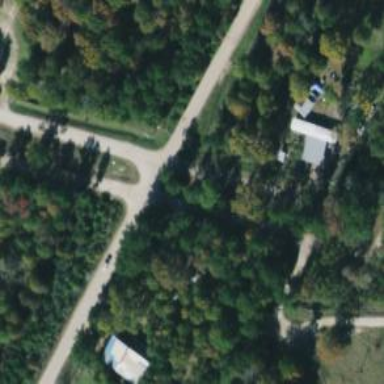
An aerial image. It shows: Tertiary road.